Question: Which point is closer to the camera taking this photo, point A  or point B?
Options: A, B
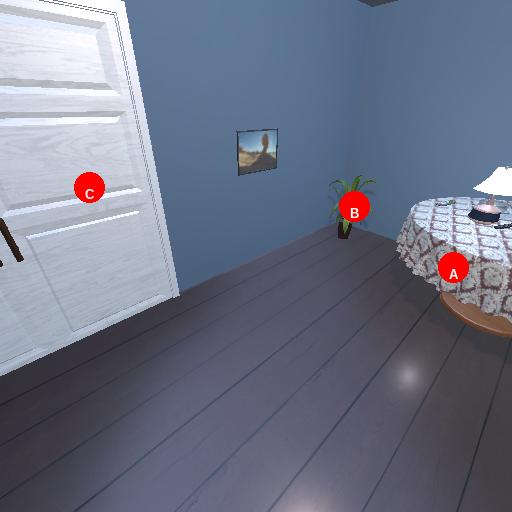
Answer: A